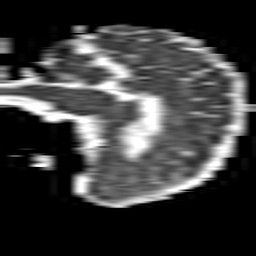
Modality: ADC
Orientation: sagittal
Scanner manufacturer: philips
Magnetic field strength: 1.5 T
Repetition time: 3.136 s
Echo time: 0.06922 s